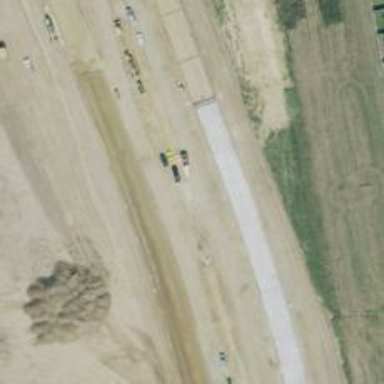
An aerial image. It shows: Tertiary link road.